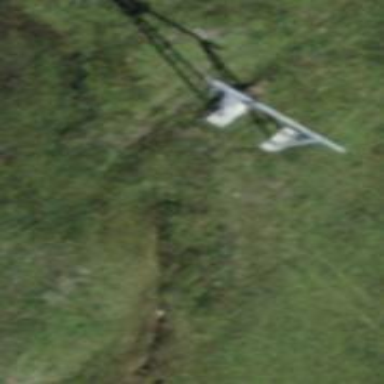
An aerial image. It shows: Pylon for aerialway.